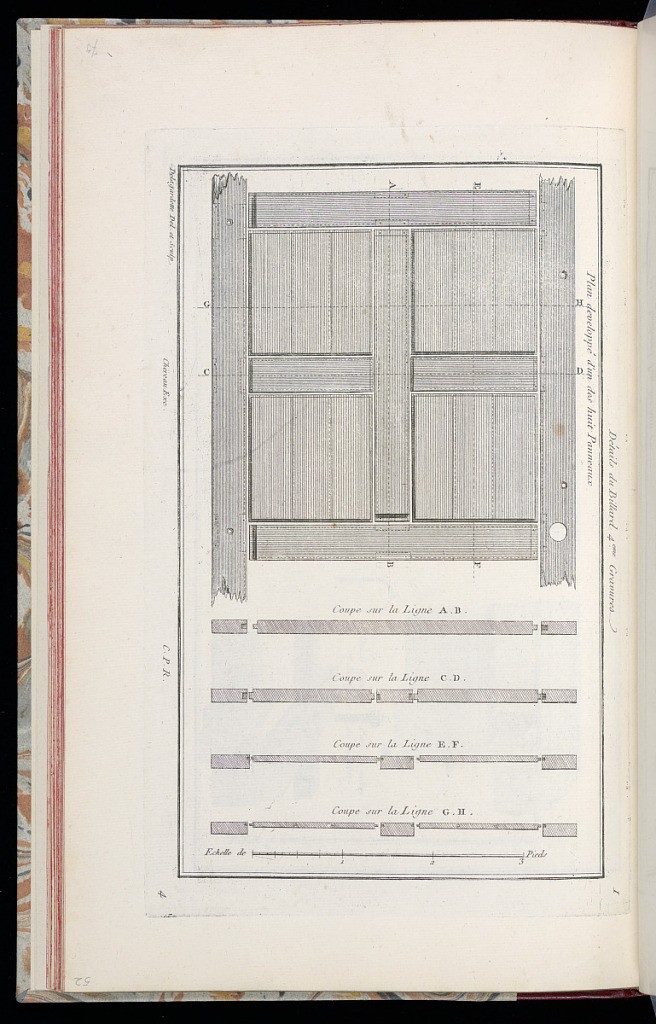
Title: Détail du Billard
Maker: Pierre Claude Delagardette, French, 1745 - 1792
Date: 1775-1788
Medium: Etching on off-white laid paper
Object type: Print
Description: Detail of the construction of a billiard table. The plate is signed and numbered.